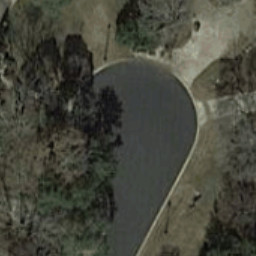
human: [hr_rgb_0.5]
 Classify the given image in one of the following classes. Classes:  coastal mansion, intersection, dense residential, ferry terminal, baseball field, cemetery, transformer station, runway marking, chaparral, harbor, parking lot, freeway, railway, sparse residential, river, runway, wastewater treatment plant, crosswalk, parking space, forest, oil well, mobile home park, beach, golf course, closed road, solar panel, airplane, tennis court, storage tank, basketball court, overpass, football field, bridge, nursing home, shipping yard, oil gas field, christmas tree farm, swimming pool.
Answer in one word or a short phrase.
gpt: closed road